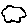
Label: cloud